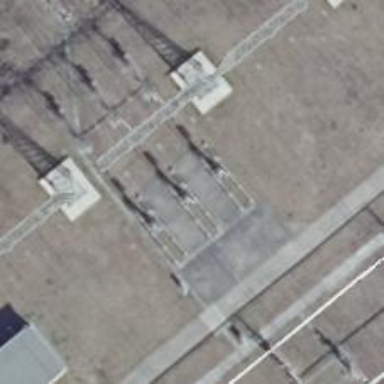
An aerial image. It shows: Outdoor switch with three cables.